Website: walmart
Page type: receipt
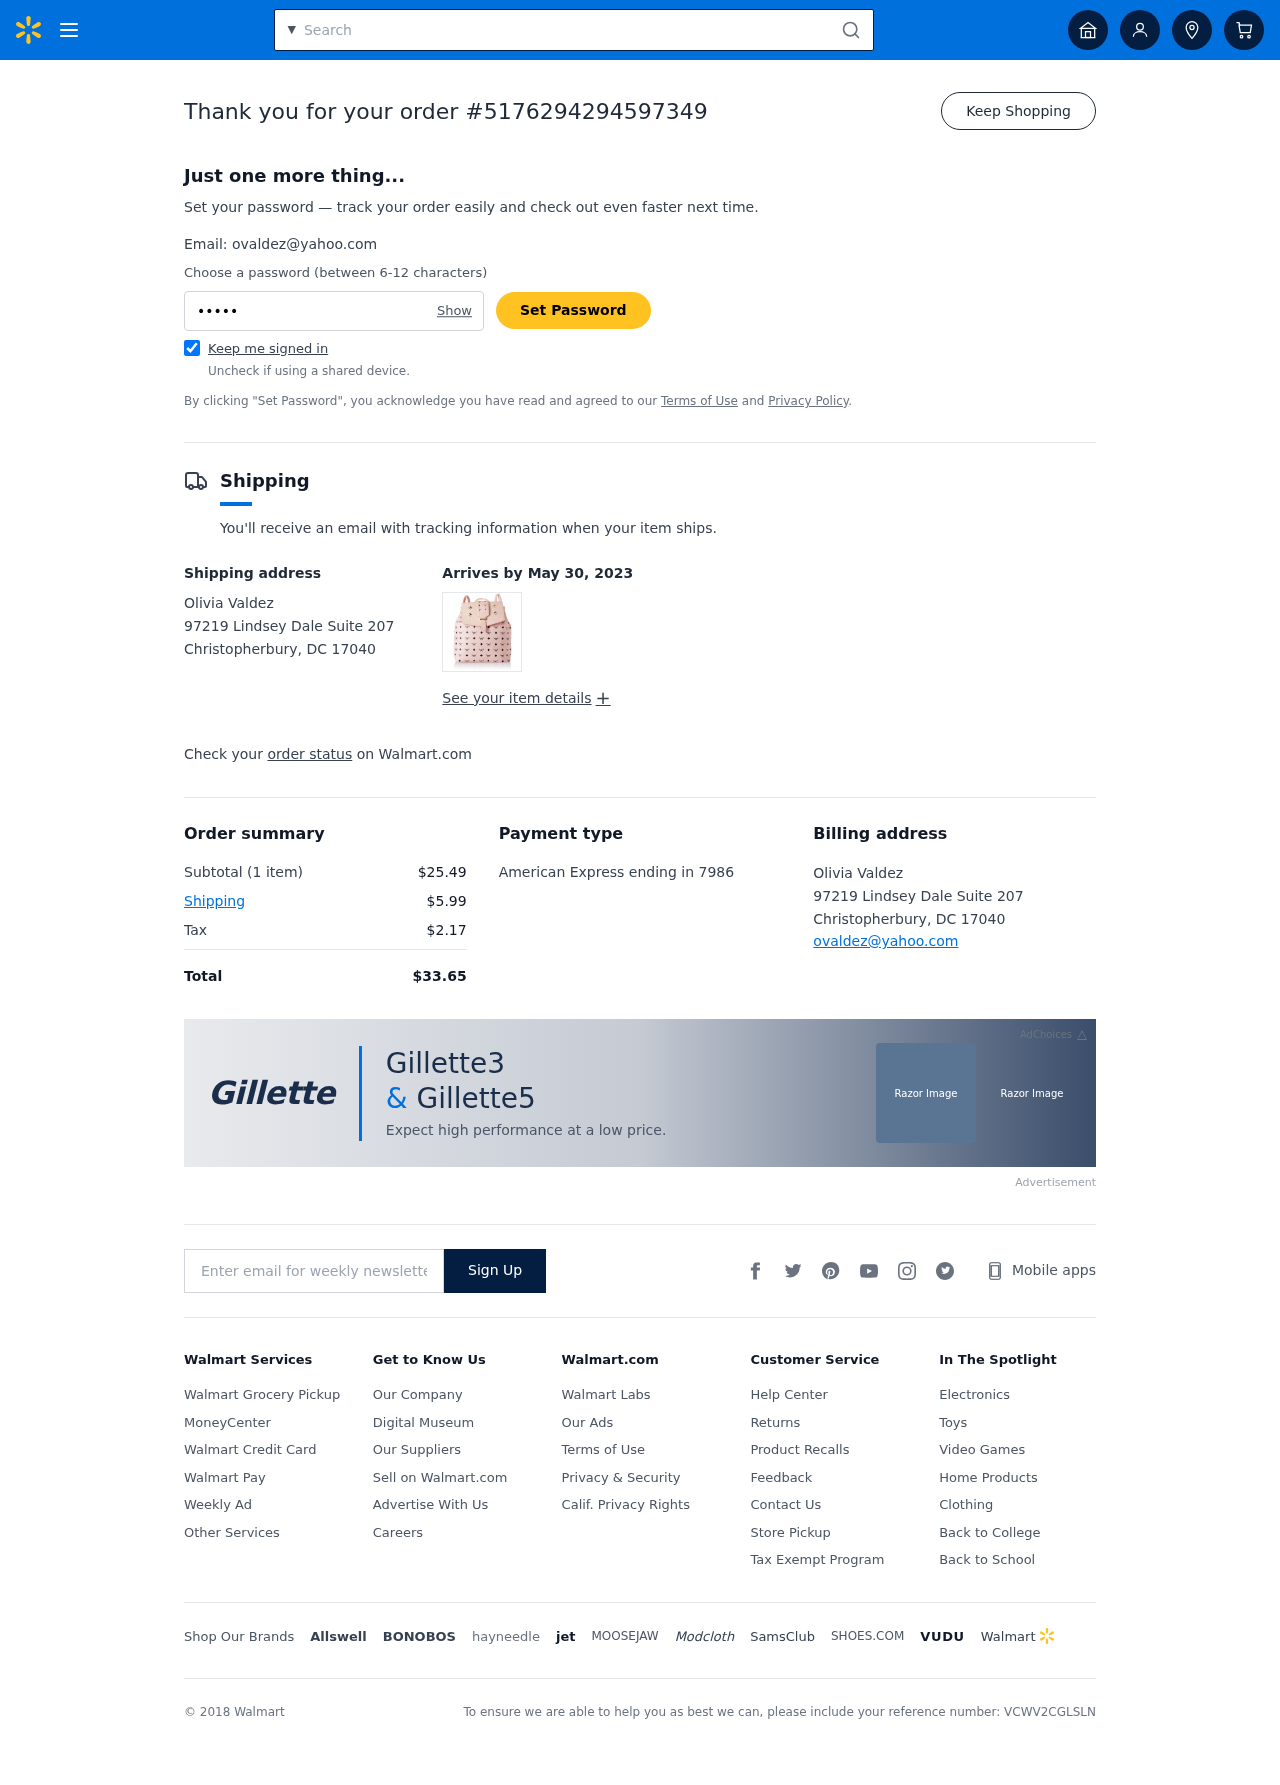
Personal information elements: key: PII_CARD_LAST4
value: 7986
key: PII_CARD_TYPE
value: American Express
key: PII_CITY_STATE_ZIP
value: Christopherbury, DC 17040
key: PII_EMAIL
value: ovaldez@yahoo.com
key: PII_FULLNAME
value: Olivia Valdez
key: PII_STREET
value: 97219 Lindsey Dale Suite 207
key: PII_FULLNAME2
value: Olivia Valdez
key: PII_CITY
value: Christopherbury
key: PII_STATE
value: DC
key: PII_STATE_ABBR
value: DC
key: PII_POSTCODE
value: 17040
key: PII_POSTCODE_FULL
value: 17040
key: PII_CITY_STATE
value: Christopherbury, DC
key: PII_POSTCODE_NUMERIC
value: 17040
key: PII_EMAIL2
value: ovaldez@yahoo.com
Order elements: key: ORDER_ID
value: #5176294294597349
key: ORDER_DELIVERY_DATE
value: May 30, 2023
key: ORDER_NUM_ITEMS
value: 1 item
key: ORDER_SUBTOTAL
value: $25.49
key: ORDER_SHIPPING_COST
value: $5.99
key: ORDER_TAX
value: $2.17
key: ORDER_TOTAL
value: $33.65
Search elements: key: HEADER_SEARCH
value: Search